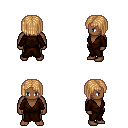
a pixel art fantasy rpg character, male body template, human, dark skin, brown robe, magenta pants, light blonde pageboy hairstyle, four views (front, back, left, right), 2x2 character sprite sheet, small pixel art, hard edges, no anti-aliasing